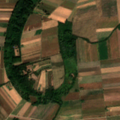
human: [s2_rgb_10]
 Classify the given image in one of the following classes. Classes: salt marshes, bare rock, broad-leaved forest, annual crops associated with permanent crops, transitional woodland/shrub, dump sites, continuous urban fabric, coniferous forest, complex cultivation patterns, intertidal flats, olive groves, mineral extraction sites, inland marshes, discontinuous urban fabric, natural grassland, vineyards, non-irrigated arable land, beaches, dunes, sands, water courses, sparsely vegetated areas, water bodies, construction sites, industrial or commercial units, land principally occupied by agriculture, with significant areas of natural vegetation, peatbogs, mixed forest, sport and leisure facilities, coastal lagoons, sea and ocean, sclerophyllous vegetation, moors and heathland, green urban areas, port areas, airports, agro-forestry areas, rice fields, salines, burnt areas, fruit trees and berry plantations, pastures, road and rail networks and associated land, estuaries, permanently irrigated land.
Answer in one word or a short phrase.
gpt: non-irrigated arable land, land principally occupied by agriculture, with significant areas of natural vegetation, broad-leaved forest